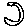
Label: moon